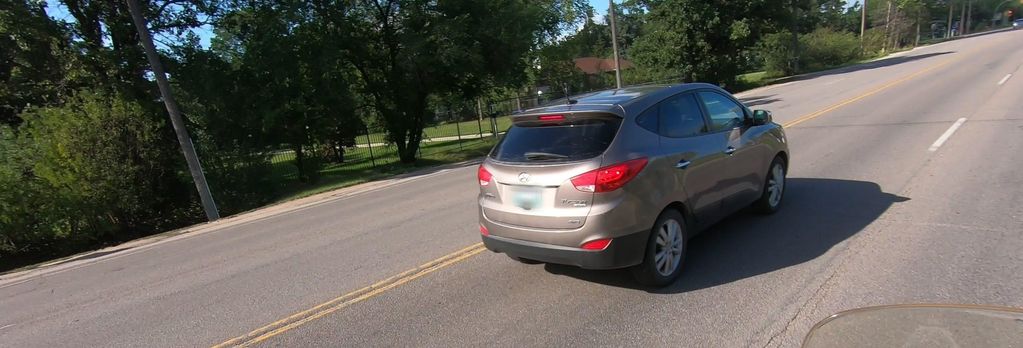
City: winnipeg